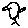
Label: bird